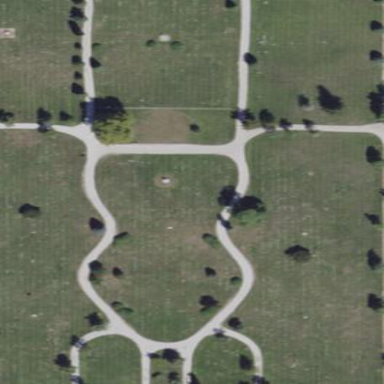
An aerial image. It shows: Cemetery.